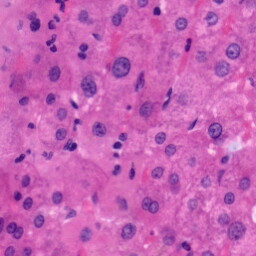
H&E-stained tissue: Liver